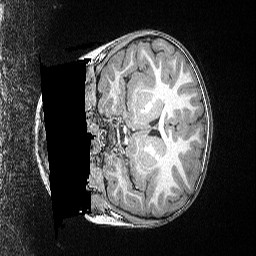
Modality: T1w
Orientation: coronal
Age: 72
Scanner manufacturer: siemens
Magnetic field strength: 3 T
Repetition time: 2.5 s
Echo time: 0.00347 s